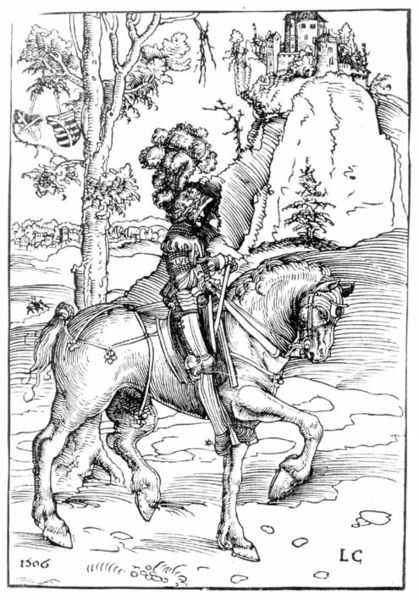
Titel: Ritter zu Pferde
Künstler: Lucas d. Ä. Cranach
Standort: Karlsruhe
Institution: Staatliche Kunsthalle Karlsruhe
Schlagwörter: baum, berg, blätter, feder, felsen, mann, weiß, bäume, landschaft, stadt, äste, hintergrund, schmuck, schwarz, skizze, zeichnung, gebäude, gras, haus, schloss, weg, wiese, federn, rahmen, stein, steine, bildnis, signatur, horizont, hügel, natur, stamm, weite, büsche, adel, wald, kreis, pferd, reiter, turm, federbusch, federhut, huf, hufe, mähne, reiten, sattel, schweif, steigbügel, zaumzeug, zügel, holzschnitt, berge, fels, gebirge, dorf, grafik, graphik, steil, datum, schild, panzer, burg, festung, wälder, druck, druckgraphik, schwarzweiss, druckgrafik, monogramm, schraffur, radierung, stich, schwert, soldat, holzdruck, helm, fichte, tanne, ritter, rüstung, wappen, harnisch, bewachsen, kavallerie, ross, nüstern, mittelalter, schreiten, zaum, ritterrüstung, schlachtross, gaul, kaputze, galopp, bauwerk, trab, tiefdruck, sachsen, heraldik, runie, cranach, lucas, lucas cranach, donauschule, beinschienen, zu pferde, ferdern, stramm, l, c, 1506, renaissane, lc, ritterr, reustung